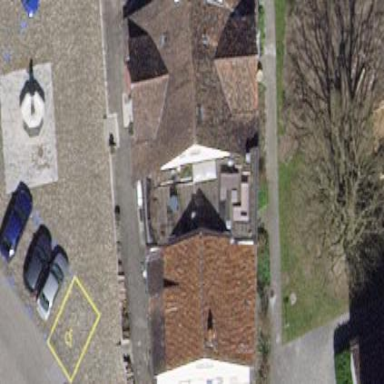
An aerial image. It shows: Terrace building.